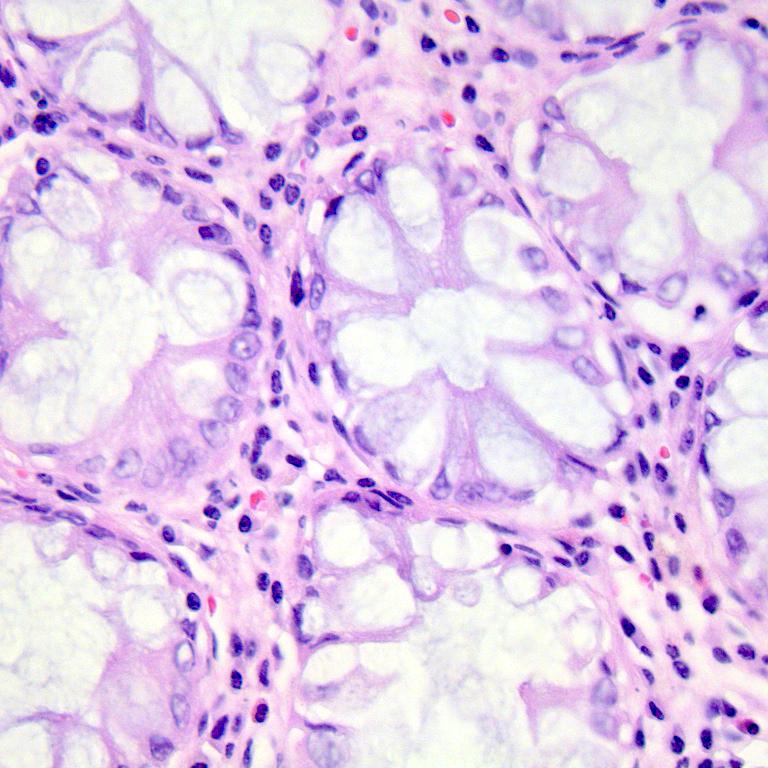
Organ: colon
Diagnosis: benign